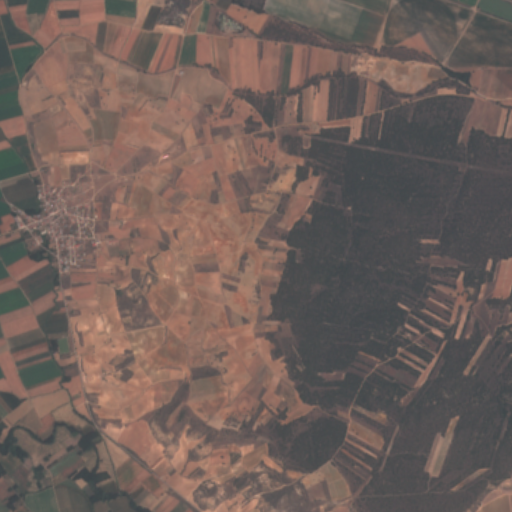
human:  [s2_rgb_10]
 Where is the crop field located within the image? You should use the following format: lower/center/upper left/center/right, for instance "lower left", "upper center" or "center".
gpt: The crop field is located in the upper left of the image.
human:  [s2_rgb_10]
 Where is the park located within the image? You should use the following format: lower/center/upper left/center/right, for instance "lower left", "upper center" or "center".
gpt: The park is located in the center left of the image.
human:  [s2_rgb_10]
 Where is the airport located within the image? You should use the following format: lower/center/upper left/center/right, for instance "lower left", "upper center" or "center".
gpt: There is no airport in the image.